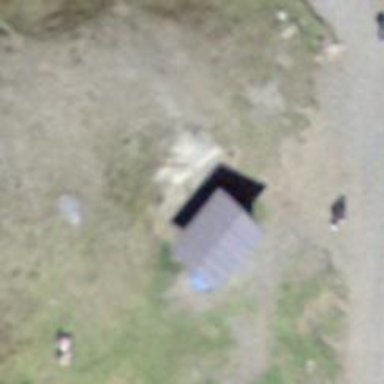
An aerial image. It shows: Shelter.